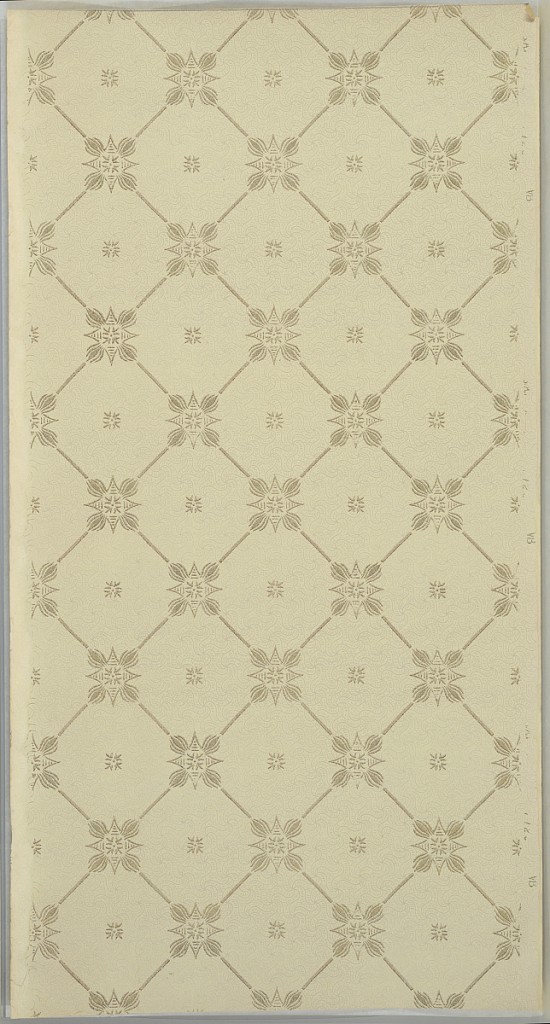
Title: Ceiling paper
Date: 1905–1915
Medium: Machine-printed paper
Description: Medium sized floral lattice pattern with small fleuron interiors. Background of interlocking three-point swirling shapes on light-beige ground. Printed in beige and metallic gold. Printed in selvedge: "S.A. - -" "12- -B"